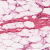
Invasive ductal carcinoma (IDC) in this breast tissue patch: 0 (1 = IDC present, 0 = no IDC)